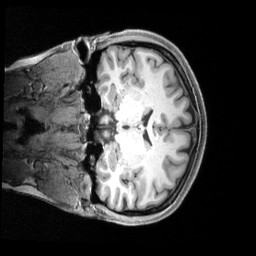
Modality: T1w
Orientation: coronal
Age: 26
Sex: female
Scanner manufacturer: siemens
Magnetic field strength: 3 T
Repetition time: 2.4 s
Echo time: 0.00219 s